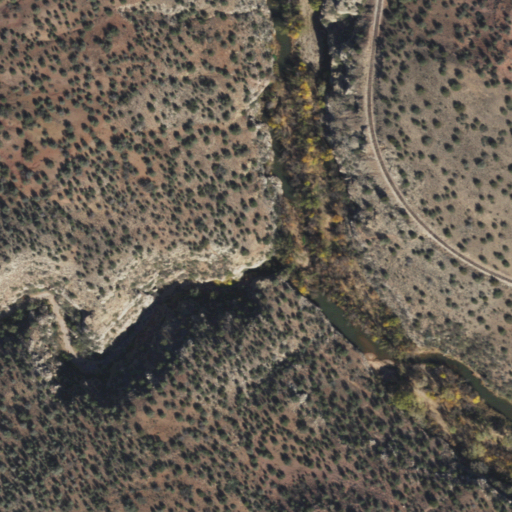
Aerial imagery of valley in Arizona named Wildcat Draw containing only shrub